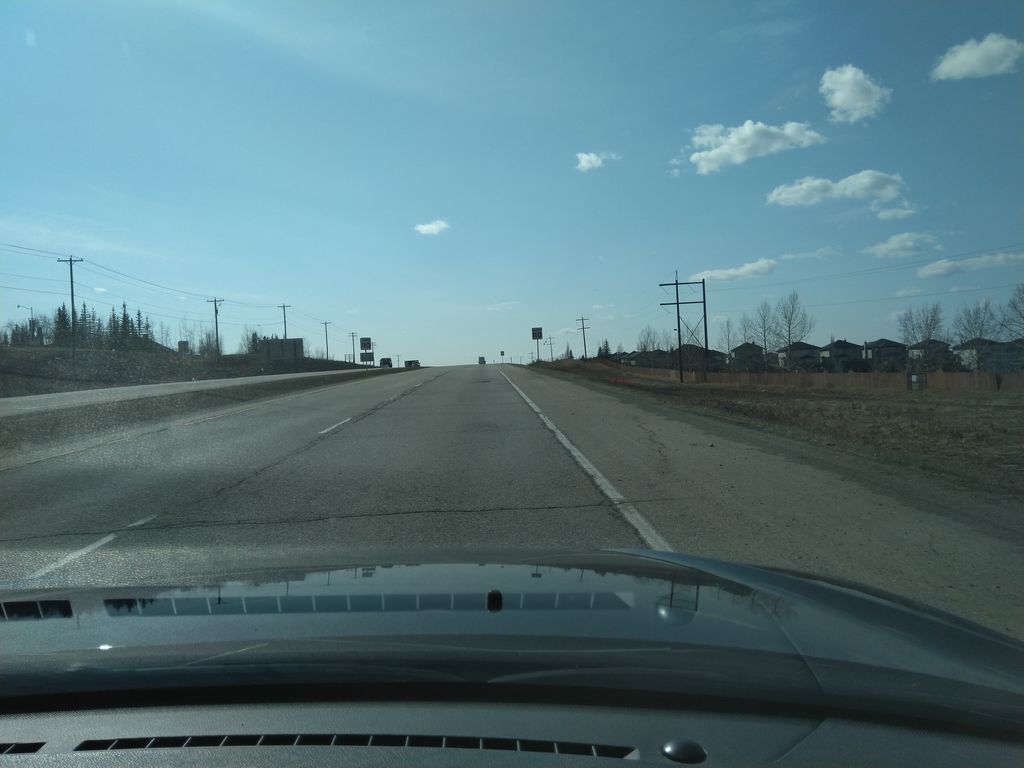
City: calgary